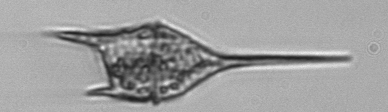
Label: Tripos_lineatus